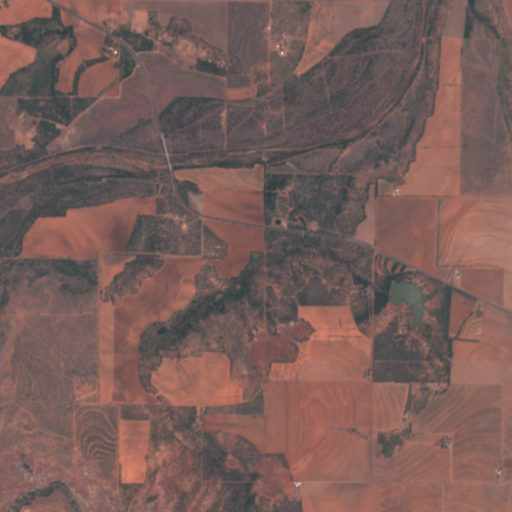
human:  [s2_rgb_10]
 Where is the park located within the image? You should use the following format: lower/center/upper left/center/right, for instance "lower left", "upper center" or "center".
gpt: The park is located in the center of the image.
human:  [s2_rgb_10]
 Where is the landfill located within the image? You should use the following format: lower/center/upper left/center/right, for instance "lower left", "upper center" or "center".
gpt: There is no landfill in the image.